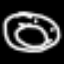
Label: donut